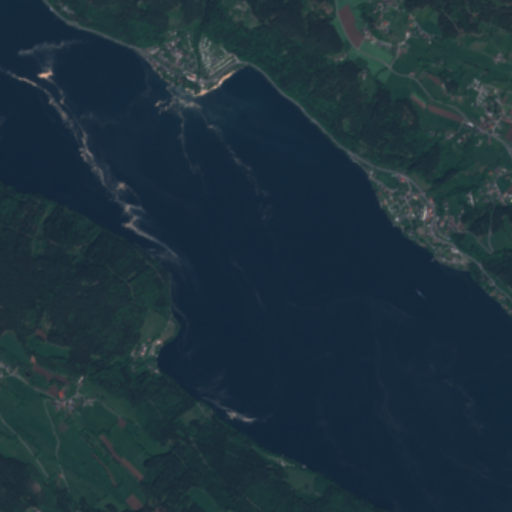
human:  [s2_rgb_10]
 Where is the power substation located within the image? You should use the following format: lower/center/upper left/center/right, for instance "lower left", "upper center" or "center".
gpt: The power substation is located in the lower left of the image.
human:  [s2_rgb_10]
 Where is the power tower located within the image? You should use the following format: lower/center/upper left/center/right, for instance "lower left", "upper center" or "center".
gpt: The power tower is located in the upper right of the image.
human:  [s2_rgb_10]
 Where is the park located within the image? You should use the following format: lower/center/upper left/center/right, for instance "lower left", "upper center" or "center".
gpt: There is no park in the image.